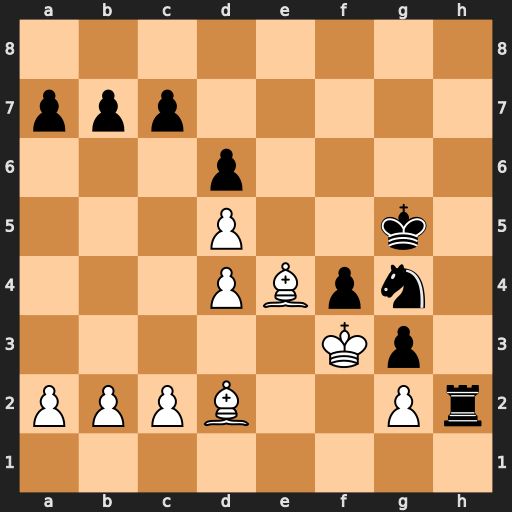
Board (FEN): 8/ppp5/3p4/3P2k1/3PBpn1/5Kp1/PPPB2Pr/8
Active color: w
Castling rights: -
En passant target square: -
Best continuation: Bxf4+ Kh5 Kxg3 Rh1 Bf3